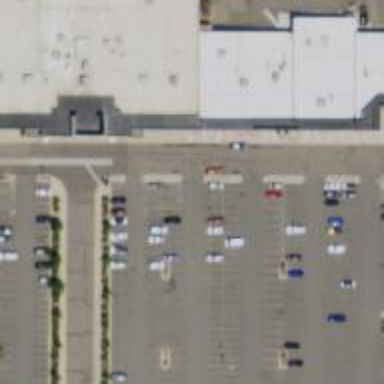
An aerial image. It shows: Parking space.